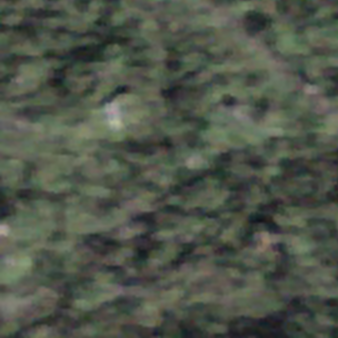
Label: other